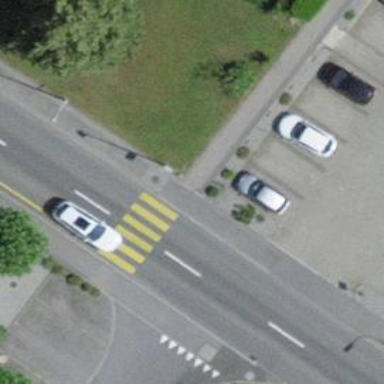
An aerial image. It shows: Marked road crossing.